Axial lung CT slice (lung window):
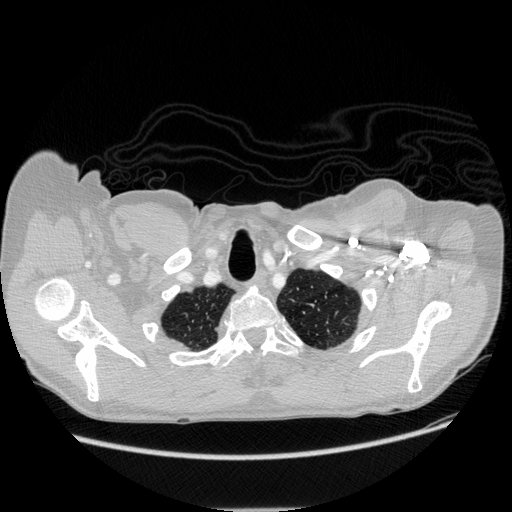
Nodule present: no